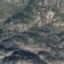
Land use / land cover class: HerbaceousVegetation